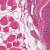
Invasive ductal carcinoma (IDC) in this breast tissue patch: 0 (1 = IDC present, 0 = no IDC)